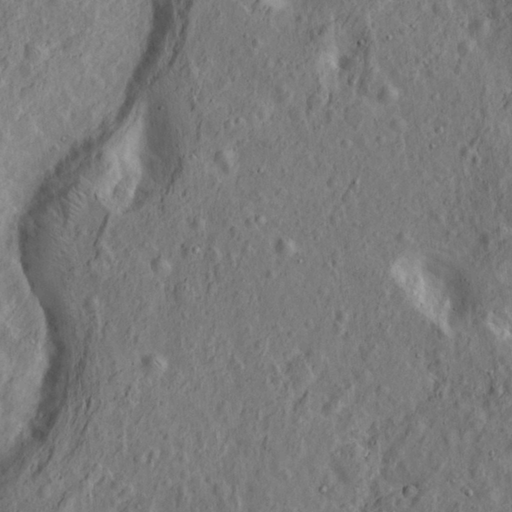
Classes present: Background, Cone